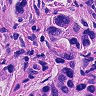
Metastatic tissue present: yes